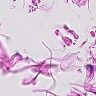
Metastatic tissue present: no